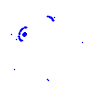
Particle: proton